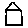
Label: house